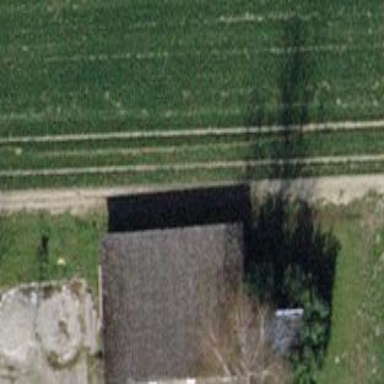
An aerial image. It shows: Gabled roof on farm auxiliary building.